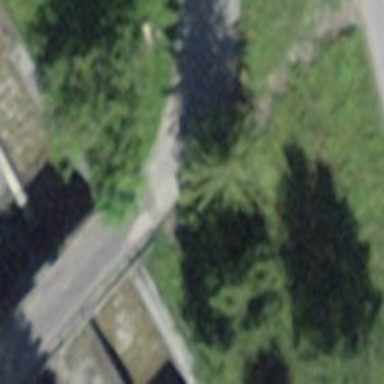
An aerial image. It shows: Service road bridge over alley.